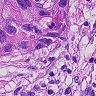
Metastatic tissue present: yes